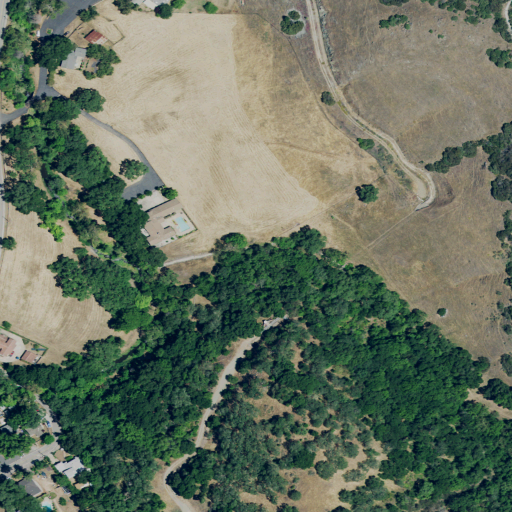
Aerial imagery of valley in California named Chilanian Gulch containing mixed forest, grassland, open development, shrub, low intensity development, evergreen forest, and medium intensity development